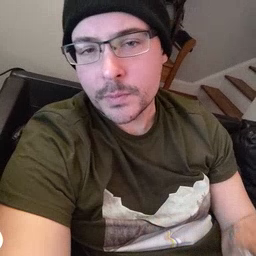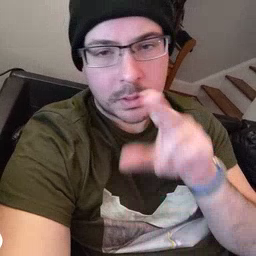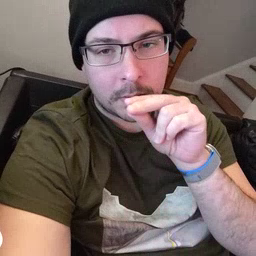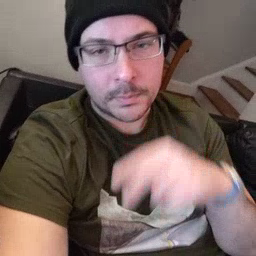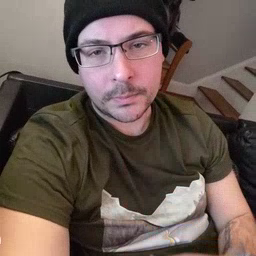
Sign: duck